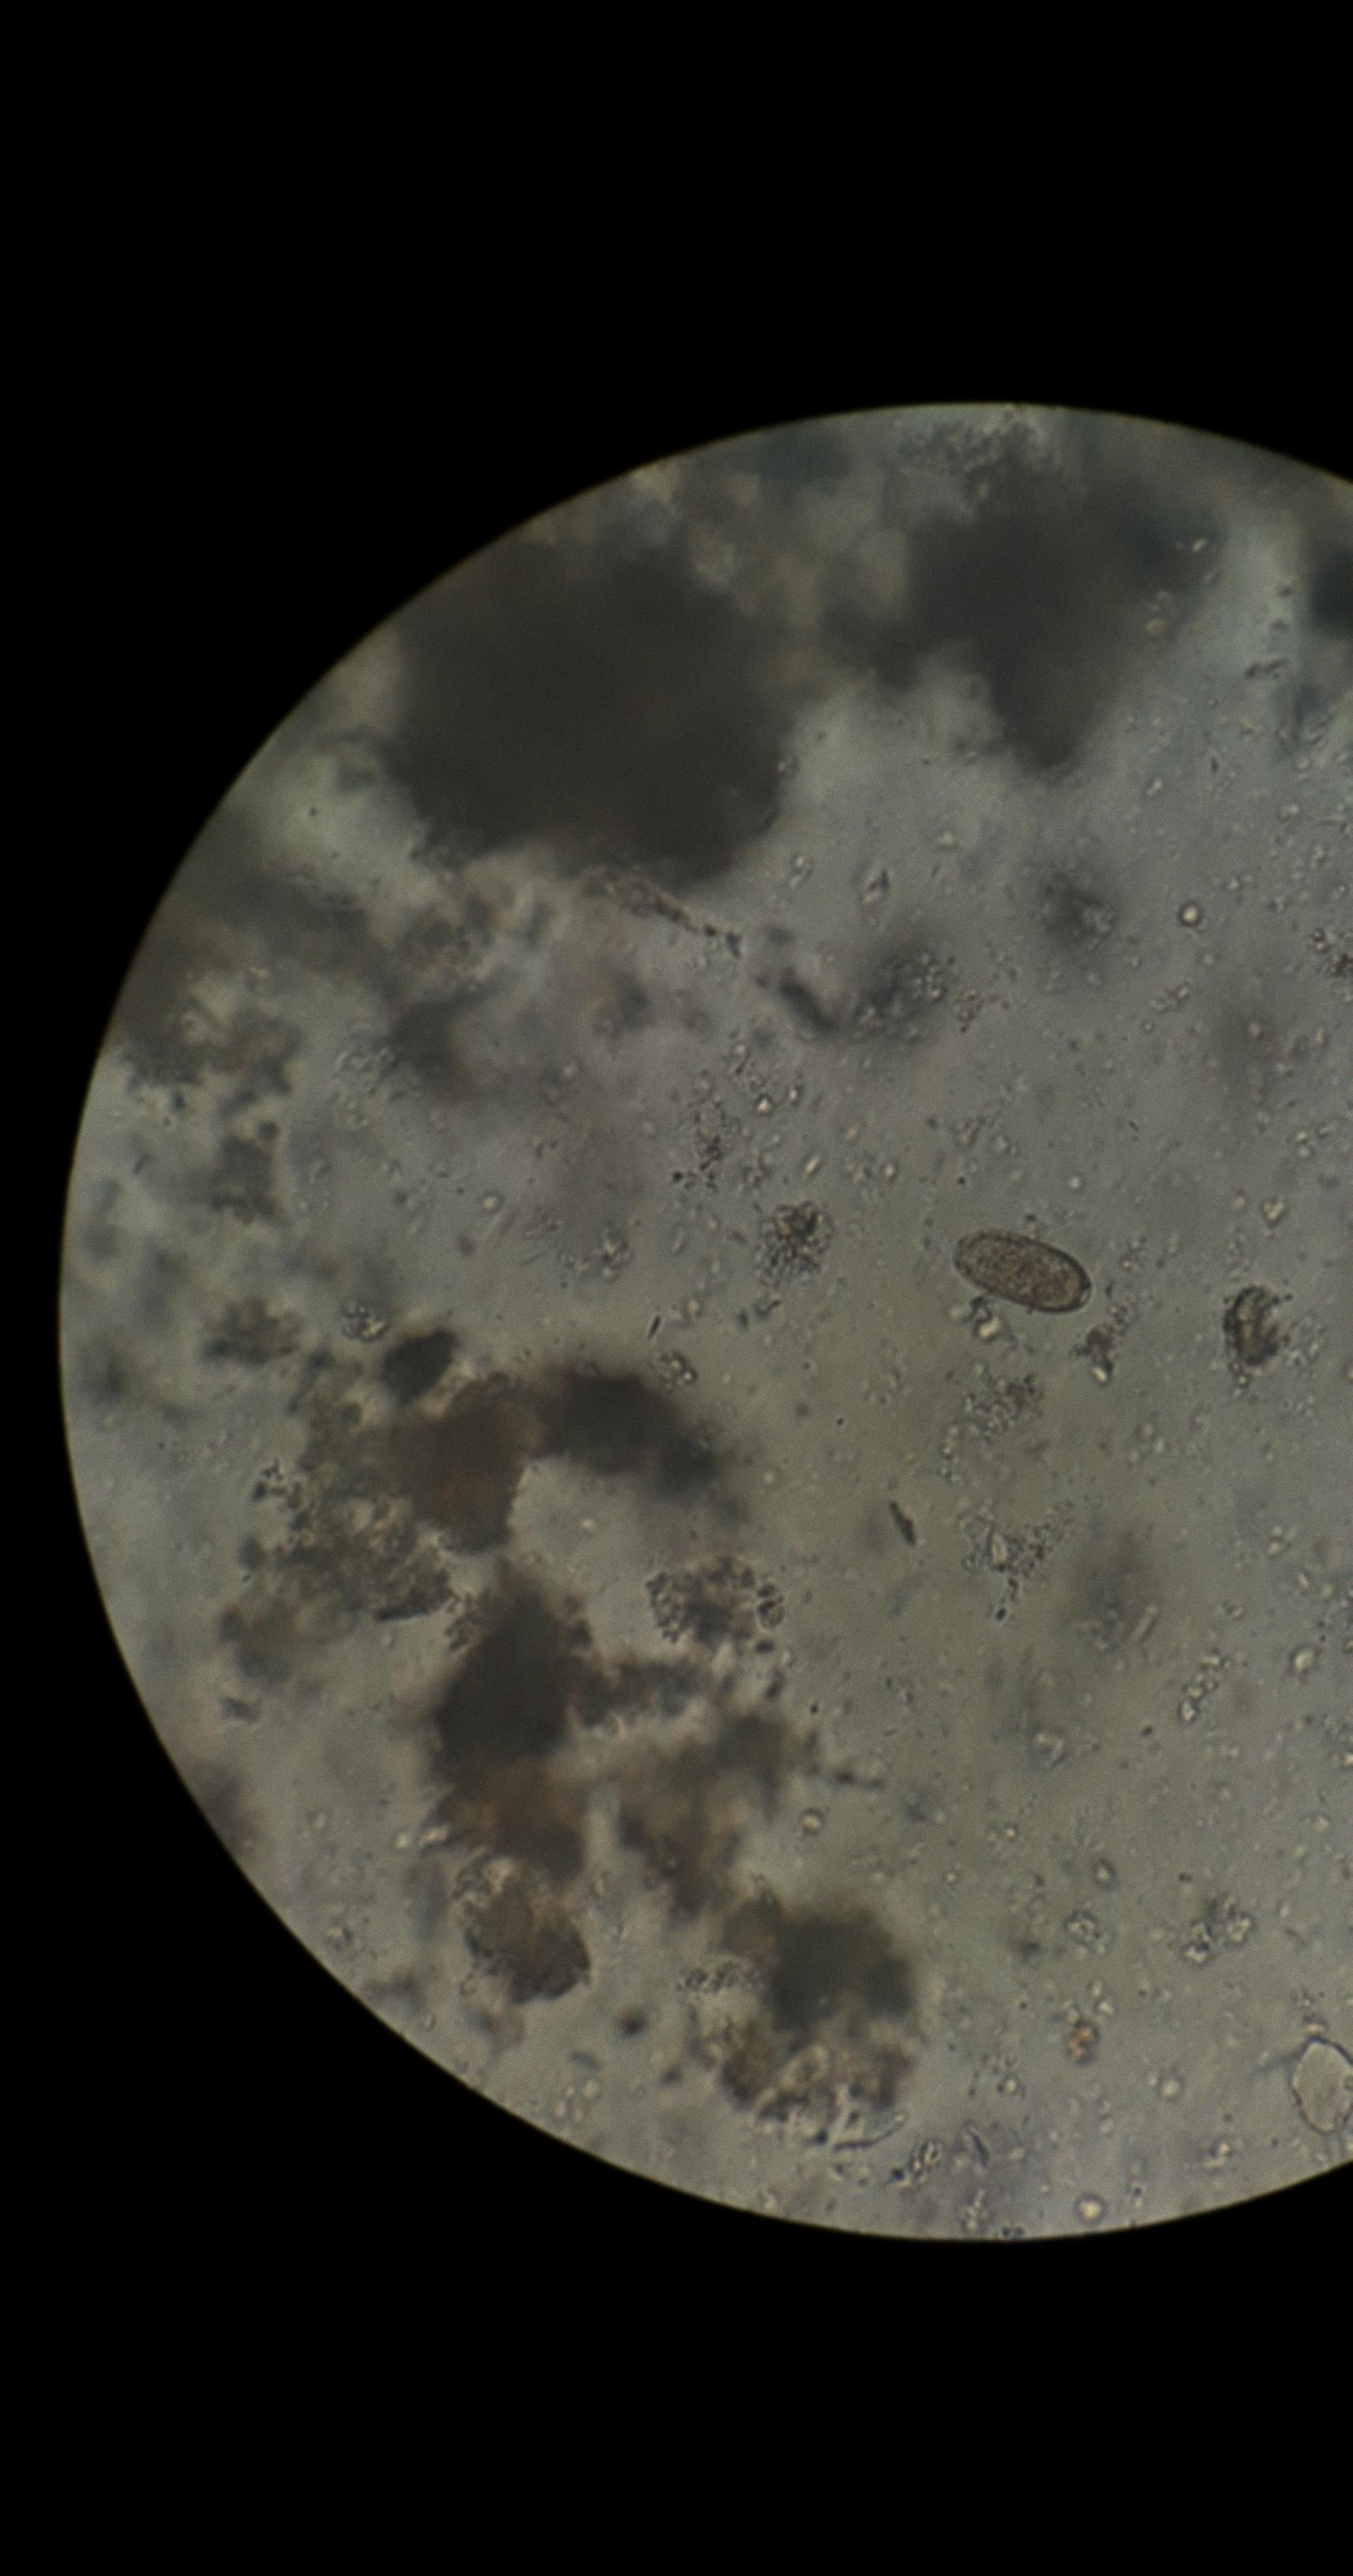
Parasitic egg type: Capillaria philippinensis